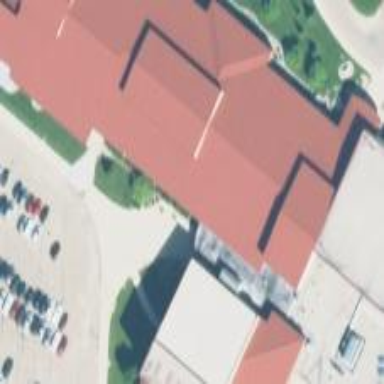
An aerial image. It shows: School building.